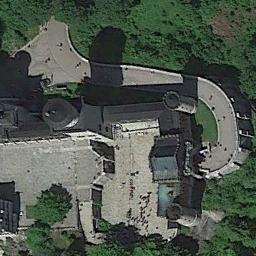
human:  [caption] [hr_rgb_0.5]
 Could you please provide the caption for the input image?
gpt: There are many trees around the palace .

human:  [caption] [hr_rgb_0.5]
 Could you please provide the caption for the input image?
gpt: The palace with some towers is surrounded by a grove of trees .

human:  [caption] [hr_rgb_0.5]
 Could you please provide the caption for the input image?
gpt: One side of the palace is lush woods and the other is a residential area .

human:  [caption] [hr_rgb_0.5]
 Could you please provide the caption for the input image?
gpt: The palace is on the grass surrounded by trees .

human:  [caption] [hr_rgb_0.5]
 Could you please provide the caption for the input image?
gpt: There are green meadows beside the palace .